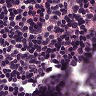
Metastatic tissue present: no